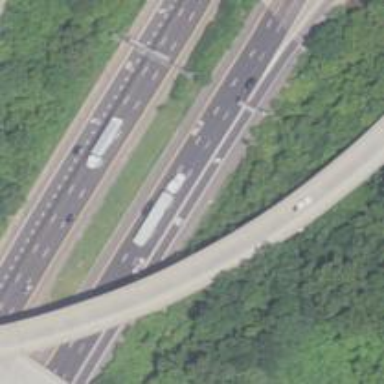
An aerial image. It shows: Motorway junction.